Field crop: maize
Growth stage: 2
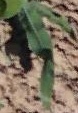
Species: maize